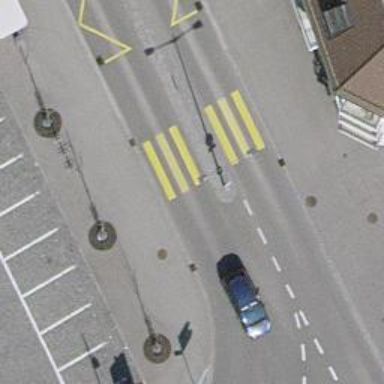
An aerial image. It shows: Marked crossing with pedestrian island.